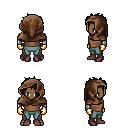
a pixel art fantasy rpg character, male body template, human, dark skin, steel arm armor, teal pants, green bedhead hairstyle, cloth hood, gold gloves, maroon shoes, four views (front, back, left, right), 2x2 character sprite sheet, small pixel art, hard edges, no anti-aliasing